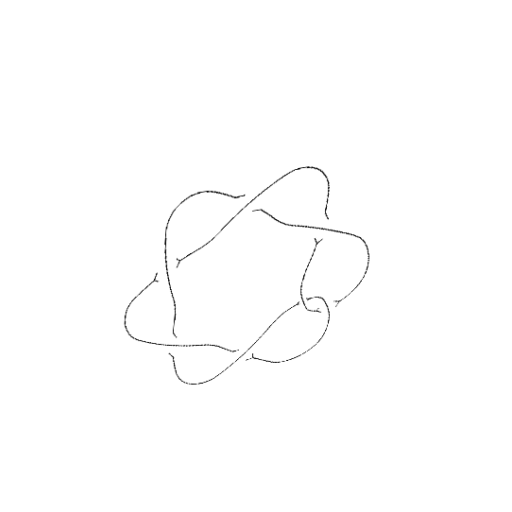
Crossing number: 7